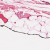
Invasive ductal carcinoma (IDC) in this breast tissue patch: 0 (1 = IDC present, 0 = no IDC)